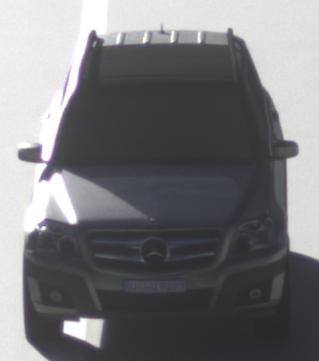
Make: Mercedes-Benz
Model: GLK 280
Detailed model: GLK-Class (204)
Model produced from: 2008/10
Model produced until: 2009/04
Doors: 5
Color: gray
Road condition: dry road
Daytime: sunrise or sunset
Contrast: medium contrast